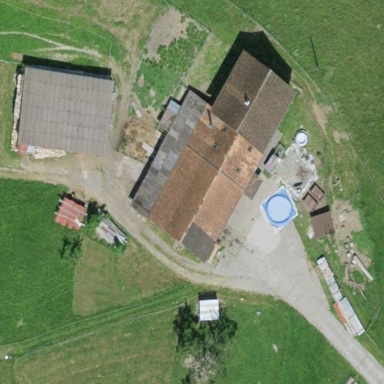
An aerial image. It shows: Farm with farmyard.